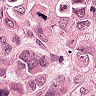
Metastatic tissue present: yes